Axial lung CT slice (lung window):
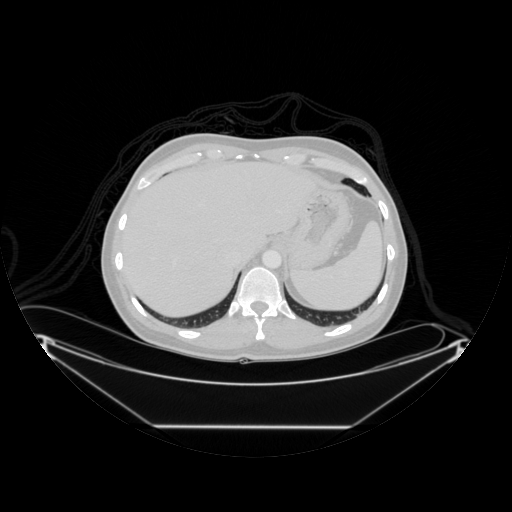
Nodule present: no